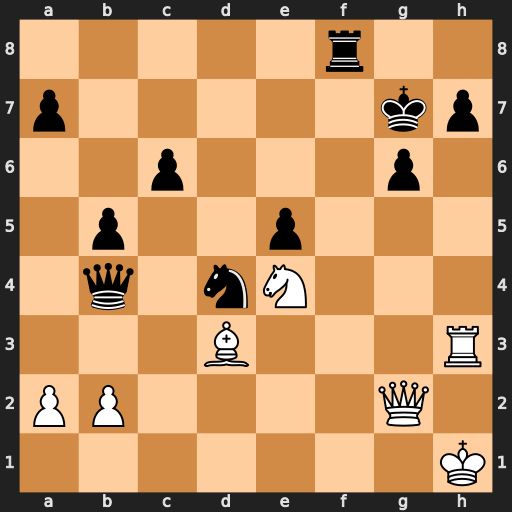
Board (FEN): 5r2/p5kp/2p3p1/1p2p3/1q1nN3/3B3R/PP4Q1/7K
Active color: w
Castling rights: -
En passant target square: -
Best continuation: Qh2 Kg8 Rxh7 Nf3 Rh8+